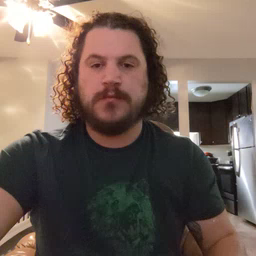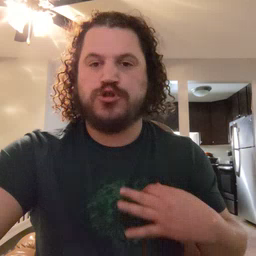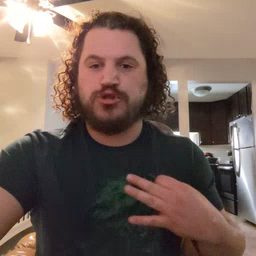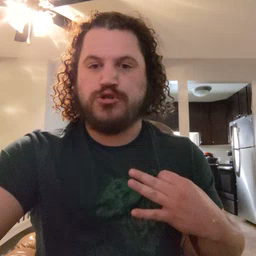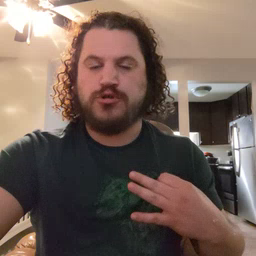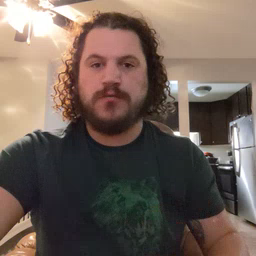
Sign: shirt